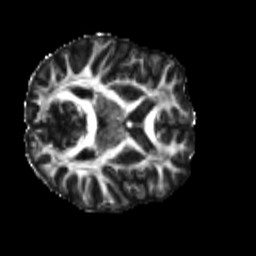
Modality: FA
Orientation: axial
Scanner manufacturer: siemens
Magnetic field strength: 3 T
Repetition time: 4 s
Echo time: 0.0594 s